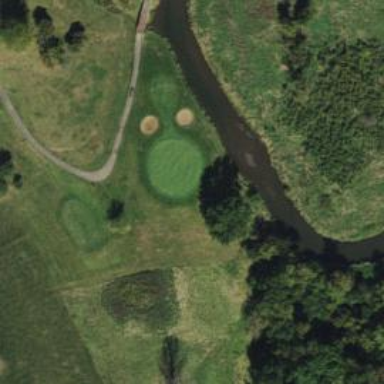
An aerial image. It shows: Golf hole.